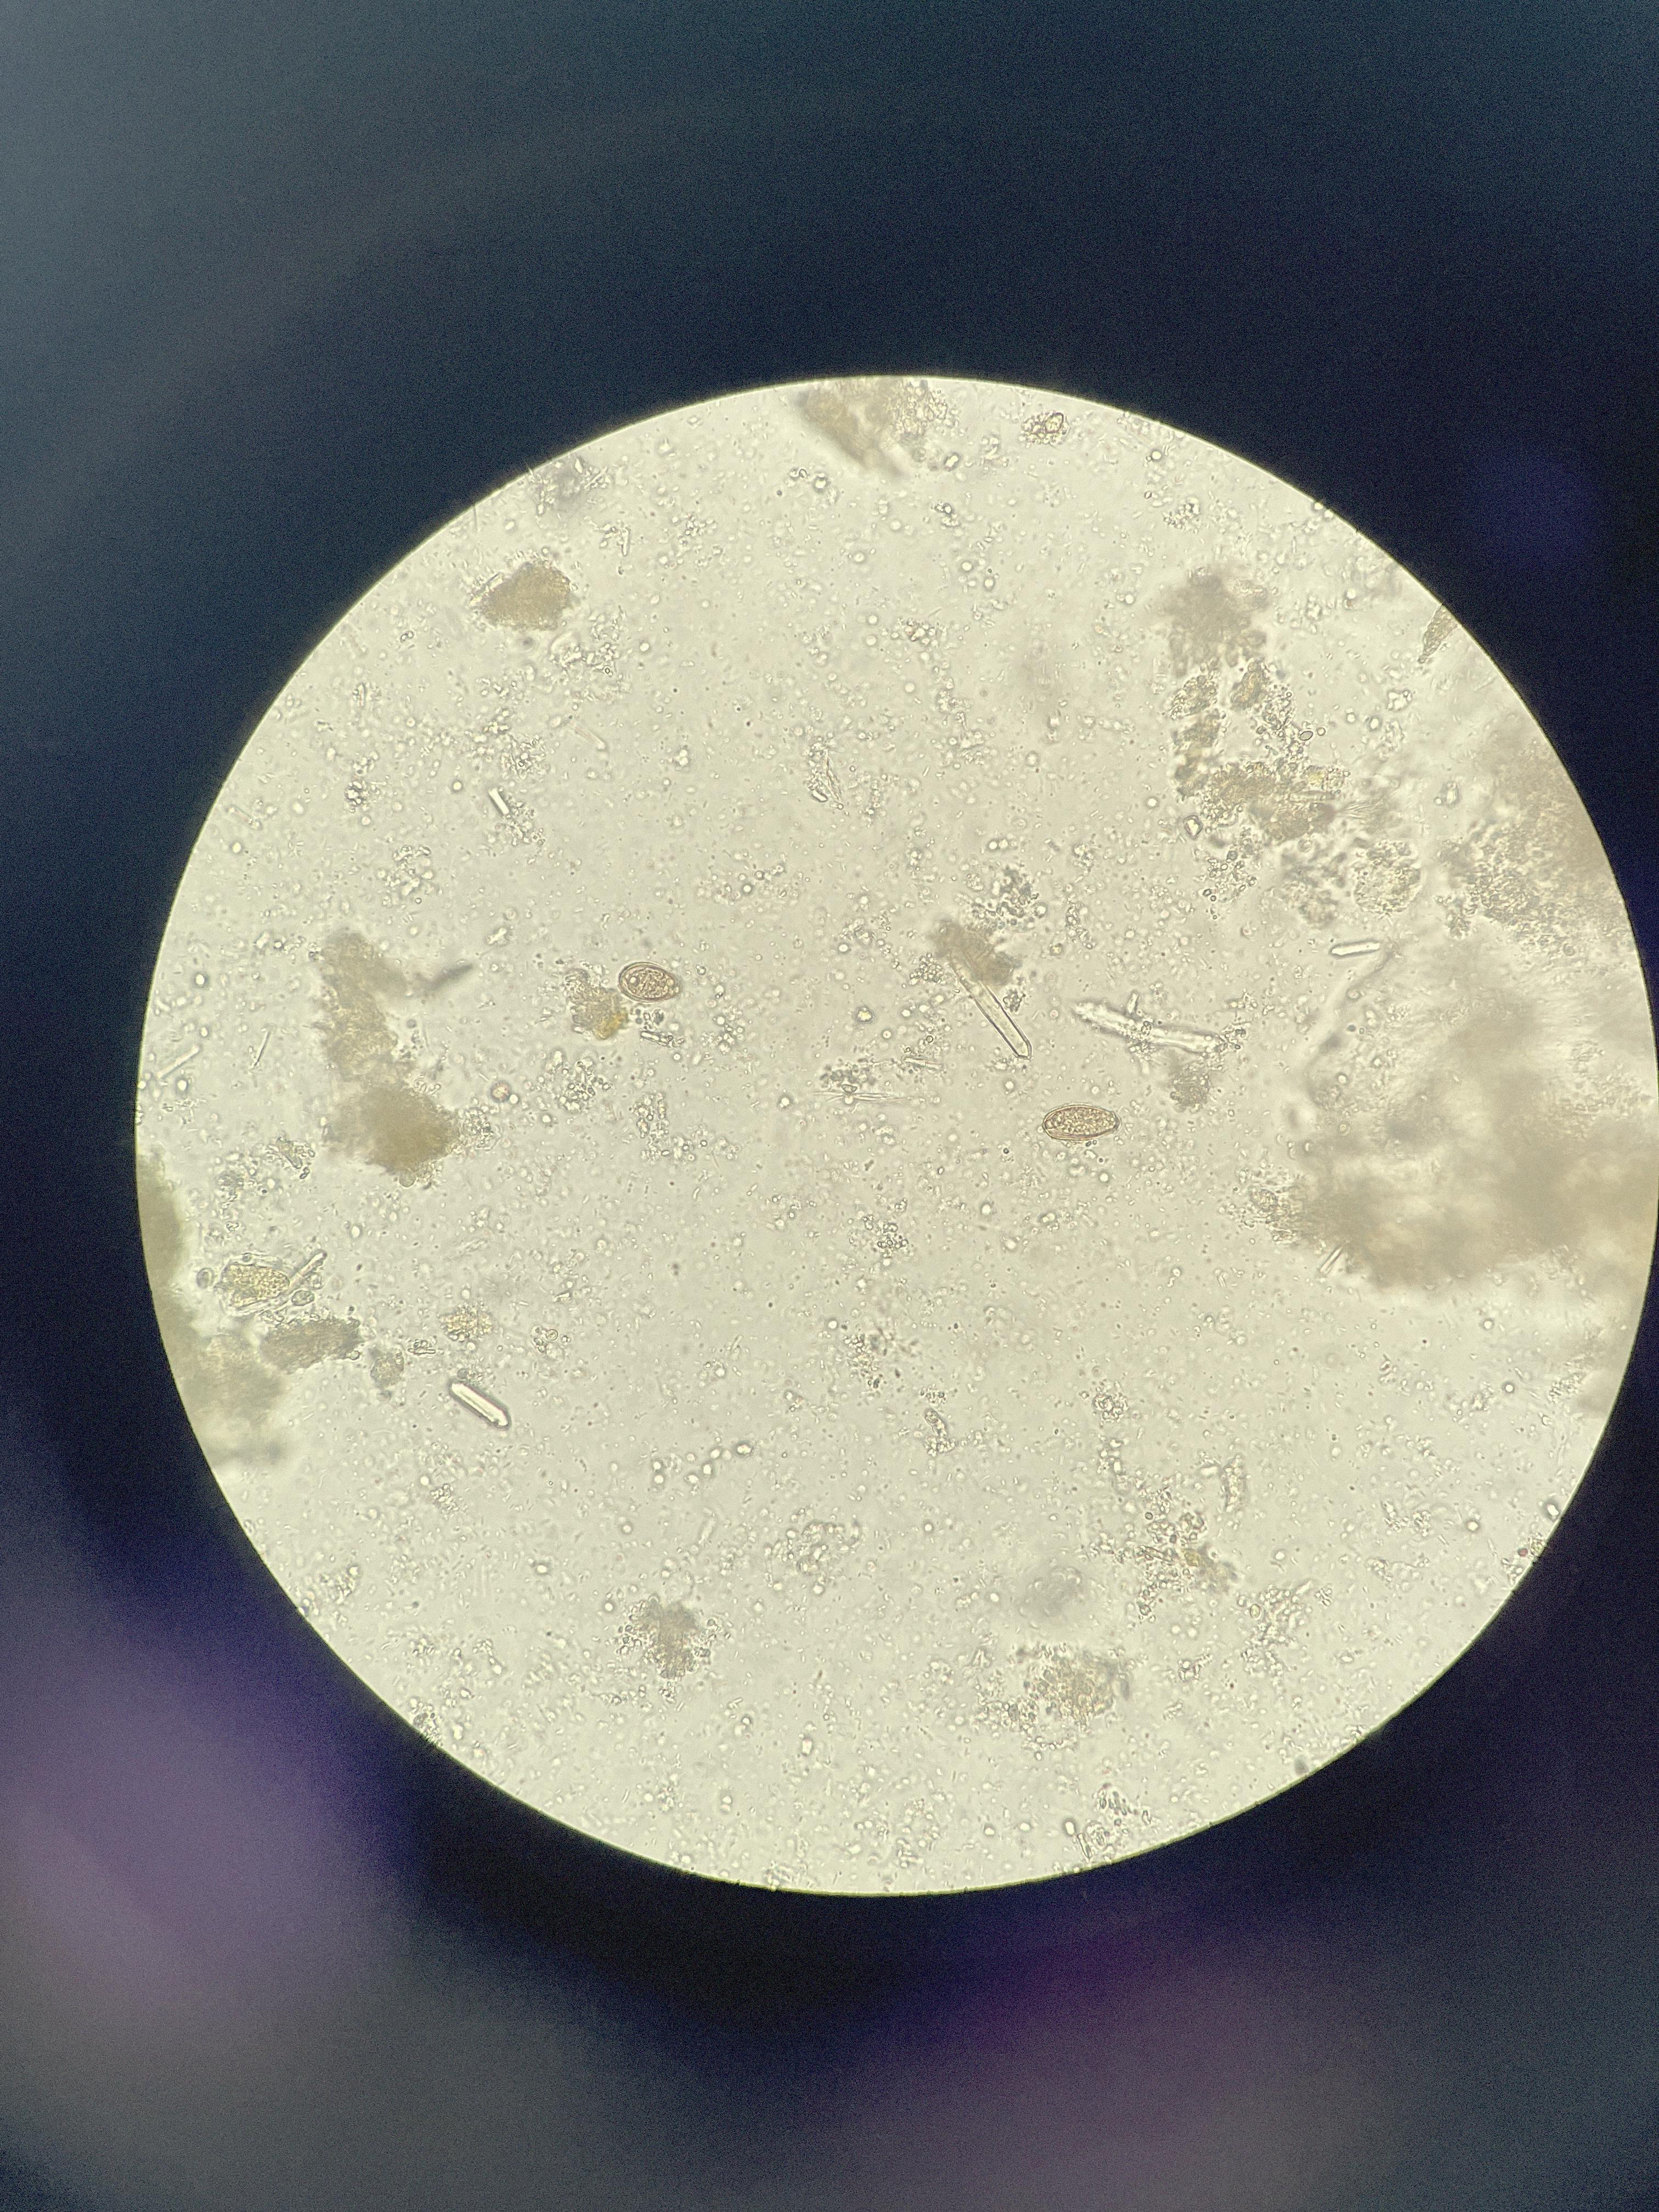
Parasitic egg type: Opisthorchis viverrine